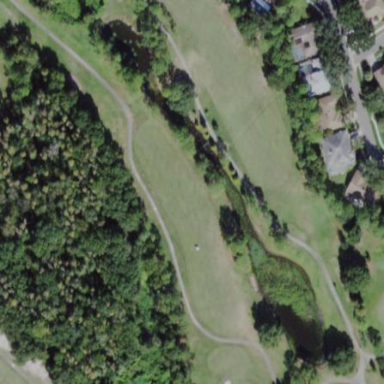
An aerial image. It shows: Golf fairway surrounded by grass.